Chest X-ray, PA view. Patient: 51 years old, sex M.
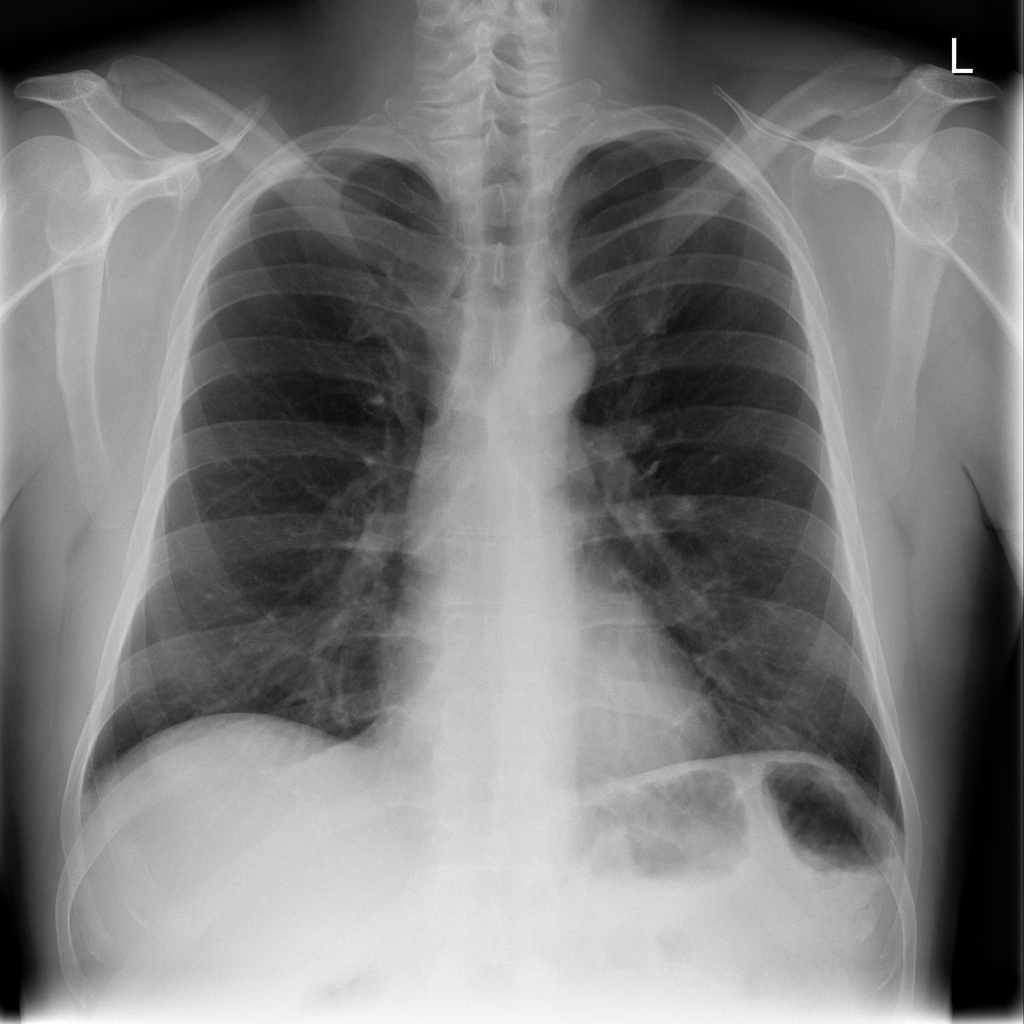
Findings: No Finding